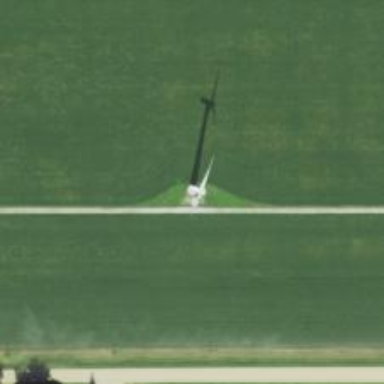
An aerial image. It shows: Wind generator using horizontal axis wind turbines.